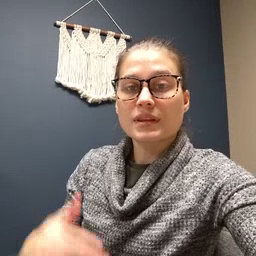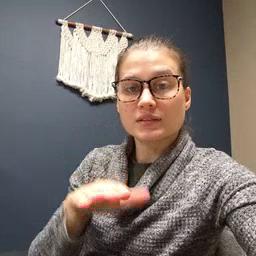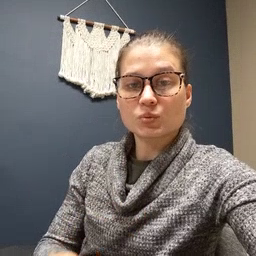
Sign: into